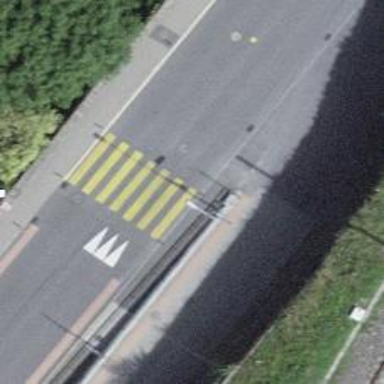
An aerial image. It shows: Zebra crossing on the road.